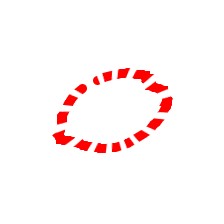
Shape: circle